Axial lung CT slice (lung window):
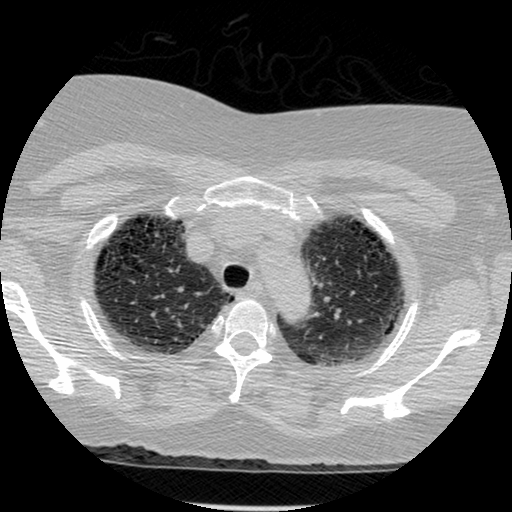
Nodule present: no